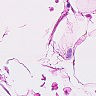
Metastatic tissue present: no